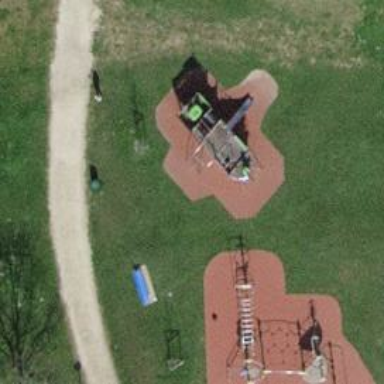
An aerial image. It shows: Exercise playground.